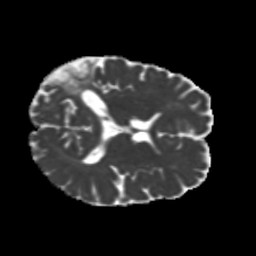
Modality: MD
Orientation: axial
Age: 39
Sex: female
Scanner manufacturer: siemens
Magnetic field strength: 3 T
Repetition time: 5.25 s
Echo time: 0.08 s